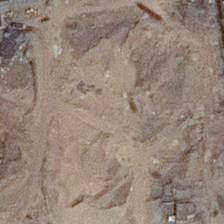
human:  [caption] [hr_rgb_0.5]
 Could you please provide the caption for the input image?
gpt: it is a piece of irregular khaki bareland .

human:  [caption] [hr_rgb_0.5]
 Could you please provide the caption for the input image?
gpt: it is a piece of irregular khaki bareland .

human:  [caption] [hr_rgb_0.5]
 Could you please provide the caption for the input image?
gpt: it is a piece of irregular khaki bareland .

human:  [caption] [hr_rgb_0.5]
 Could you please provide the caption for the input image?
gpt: it is a piece of irregular khaki bareland .

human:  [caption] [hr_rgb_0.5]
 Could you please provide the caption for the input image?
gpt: it is a piece of irregular khaki bareland .